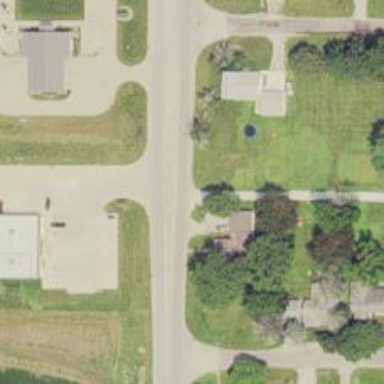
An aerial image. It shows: Alley classified as service road.